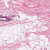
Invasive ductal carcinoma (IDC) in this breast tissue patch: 0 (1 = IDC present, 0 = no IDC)